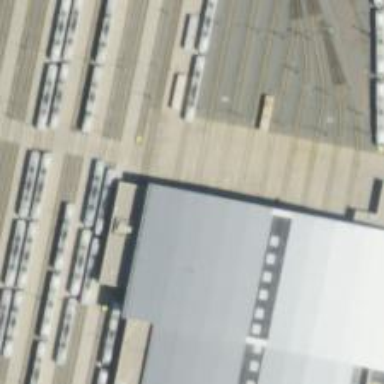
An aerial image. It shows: Light rail tunnel with electrified contact line passing through building passage in service yard.